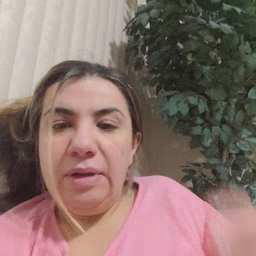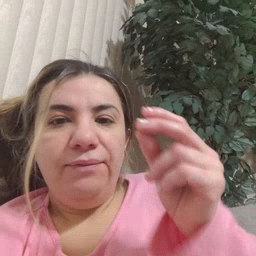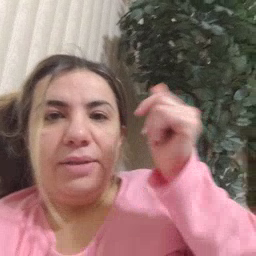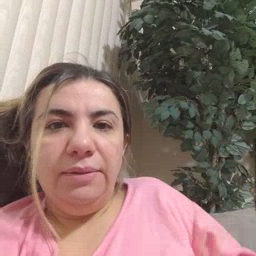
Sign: fast